Interaction volume radius: 10 \u00c5
Interaction volume height: 10 \u00c5
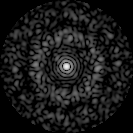
Disorder parameter: 0.8556